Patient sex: M
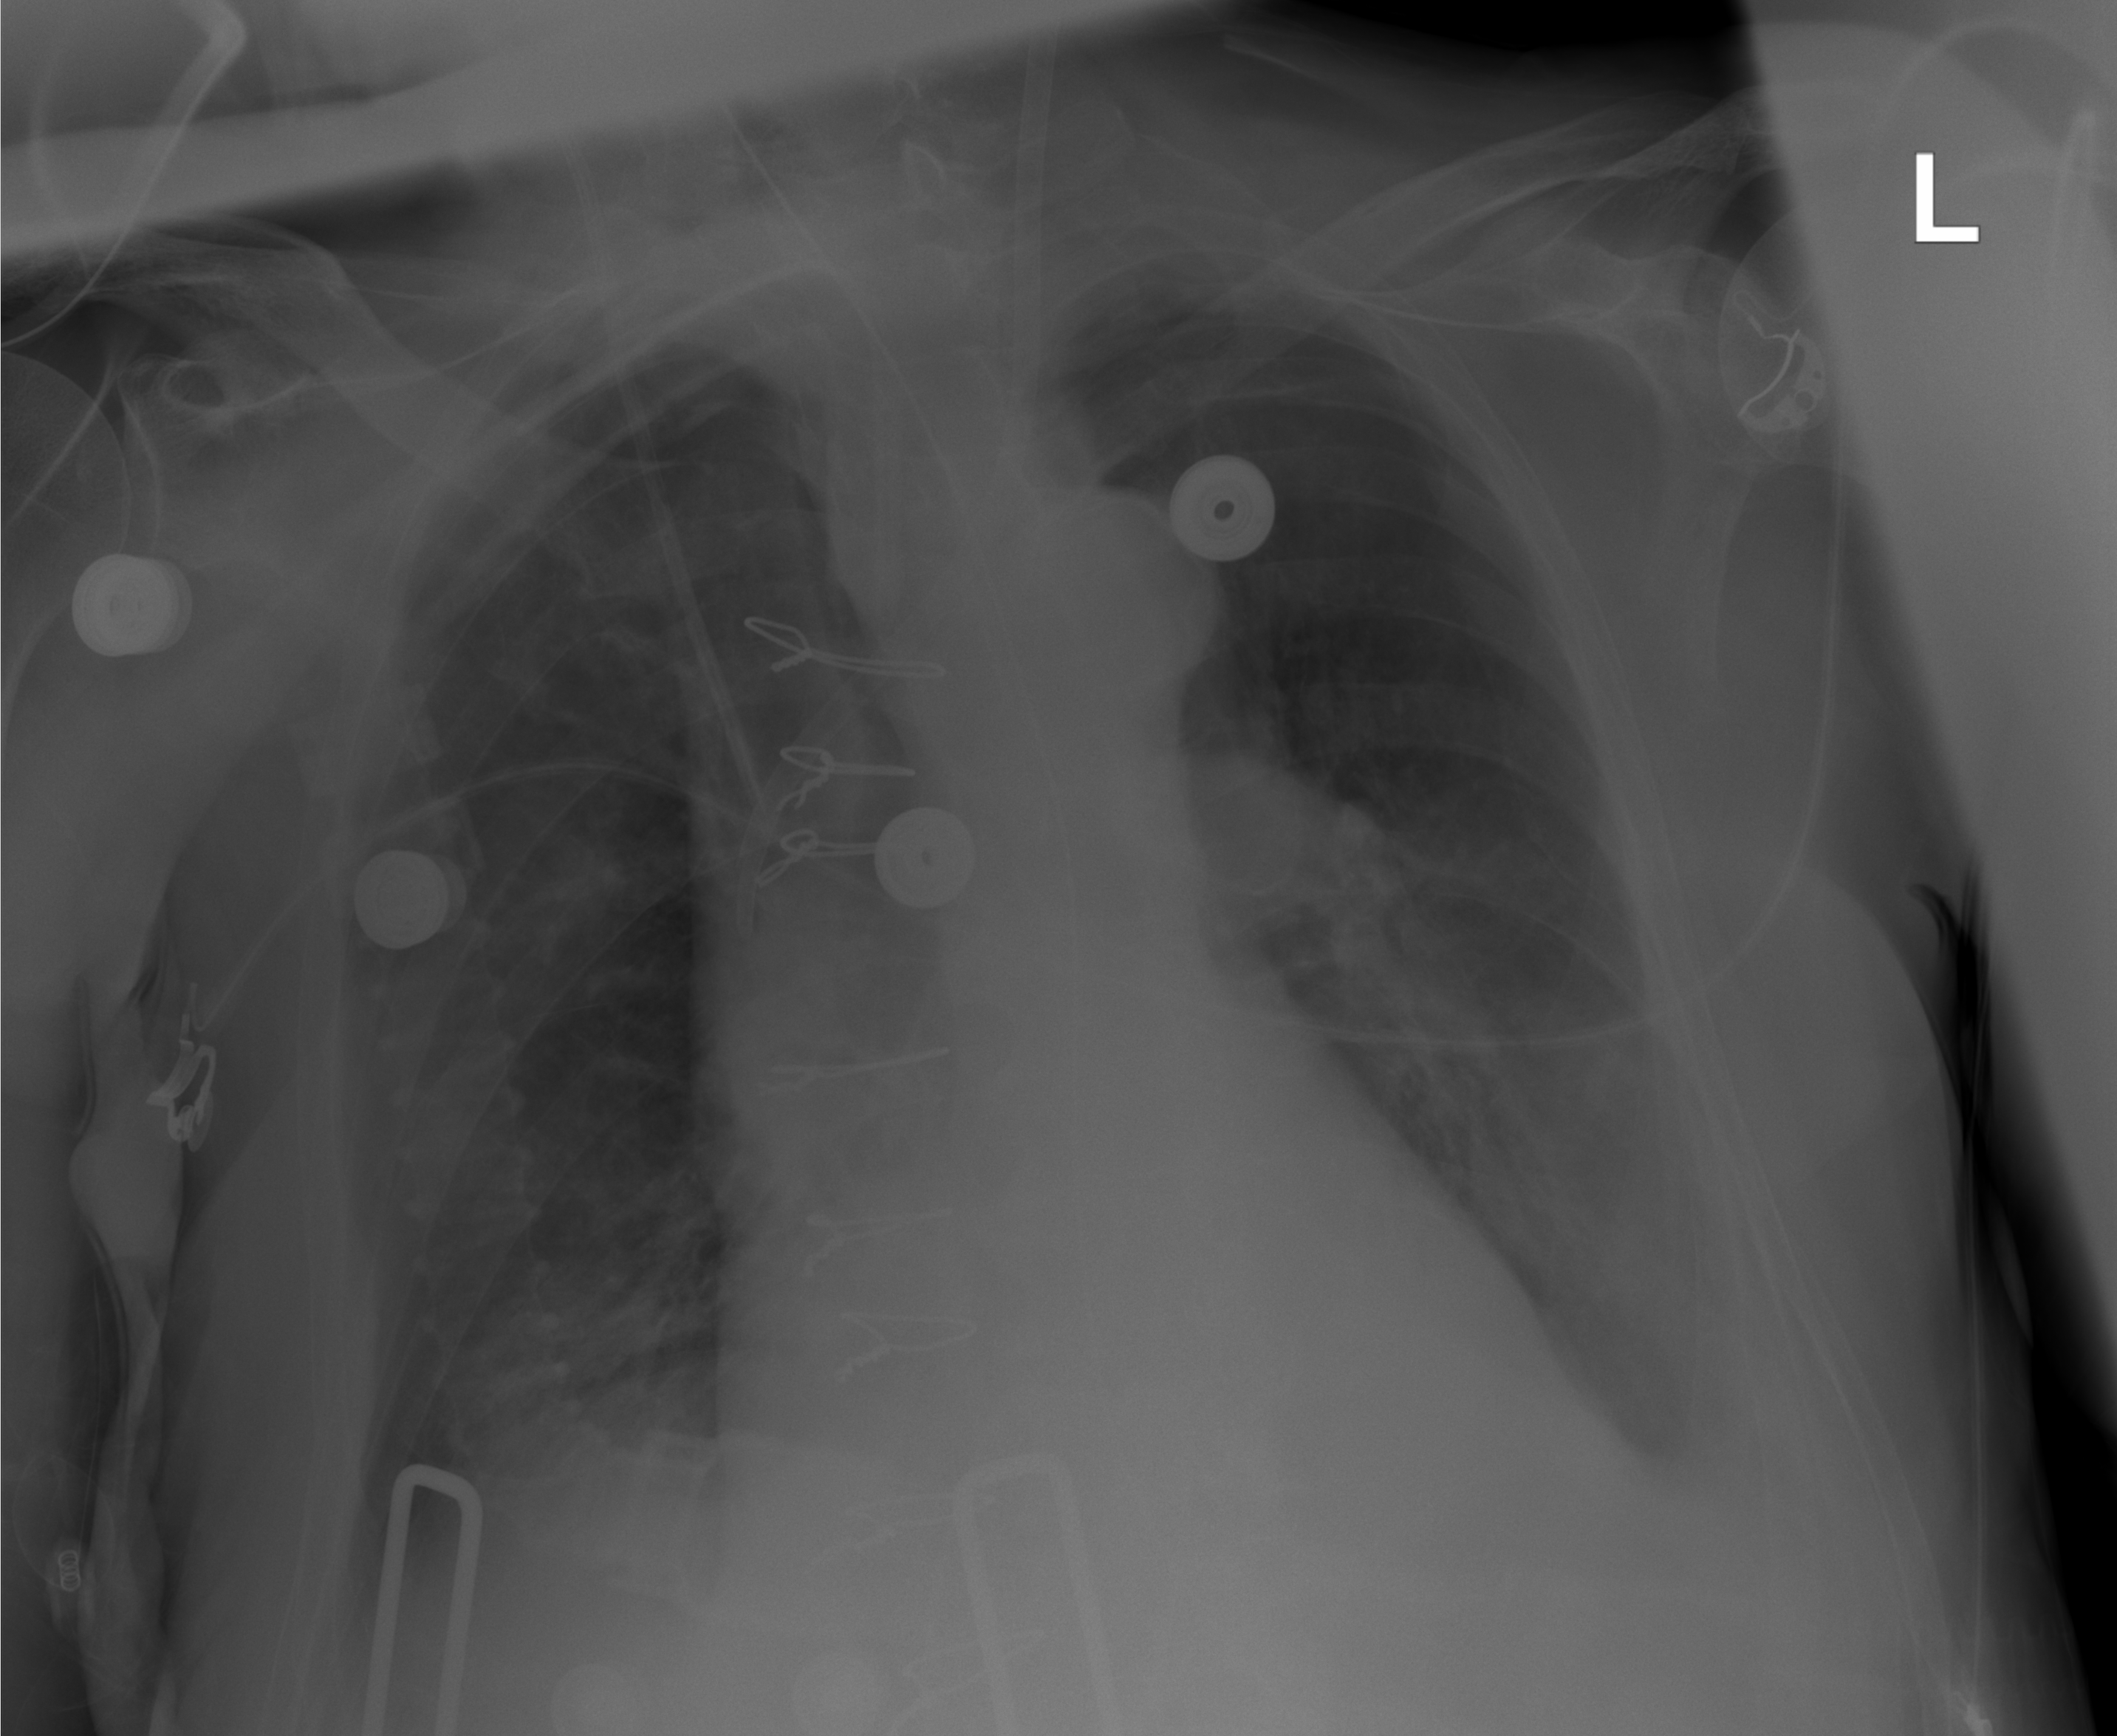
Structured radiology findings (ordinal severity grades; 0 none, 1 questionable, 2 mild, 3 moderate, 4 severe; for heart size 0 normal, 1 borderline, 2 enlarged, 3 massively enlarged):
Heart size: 0
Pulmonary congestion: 0
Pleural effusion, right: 2
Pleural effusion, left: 2
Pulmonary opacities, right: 0
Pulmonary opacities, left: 0
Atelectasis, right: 1
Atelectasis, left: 2